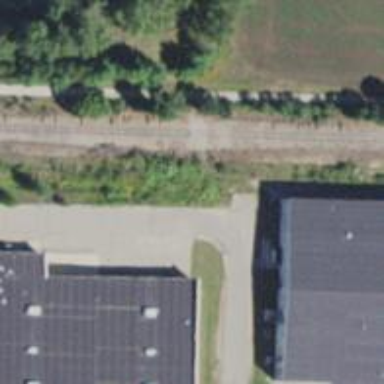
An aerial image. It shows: Railway crossing.